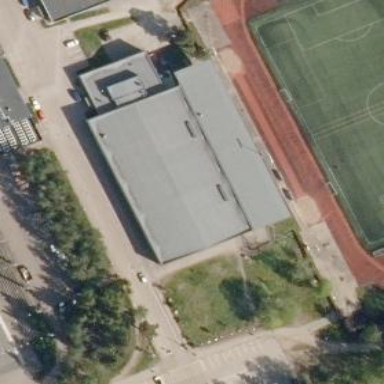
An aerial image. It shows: View of roof of building.